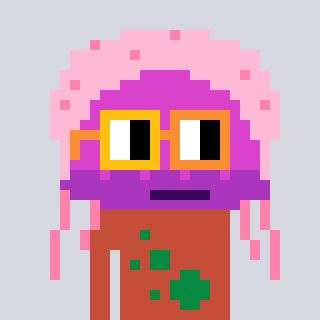
a pixel art character with square yellow and orange glasses, a jellyfish-shaped head and a rust-colored body on a cool background